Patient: sex F, age 59
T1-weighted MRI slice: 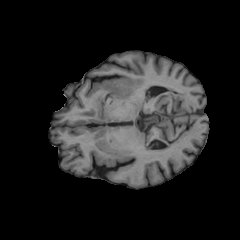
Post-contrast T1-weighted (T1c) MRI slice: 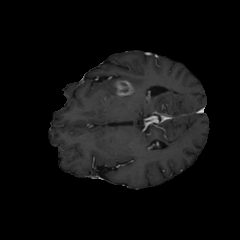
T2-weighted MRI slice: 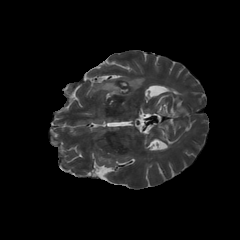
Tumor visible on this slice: yes
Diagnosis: Glioblastoma, IDH-wildtype
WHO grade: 4